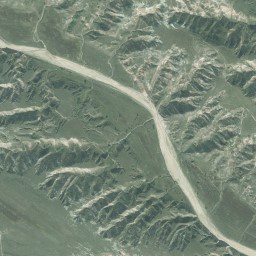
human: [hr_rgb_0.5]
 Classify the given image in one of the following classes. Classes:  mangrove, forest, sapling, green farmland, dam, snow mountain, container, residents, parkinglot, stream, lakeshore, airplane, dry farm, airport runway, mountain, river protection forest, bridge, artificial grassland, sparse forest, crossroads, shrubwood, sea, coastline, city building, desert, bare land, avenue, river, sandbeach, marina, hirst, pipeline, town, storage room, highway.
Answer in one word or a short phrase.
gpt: mountain